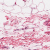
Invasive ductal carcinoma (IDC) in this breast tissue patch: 0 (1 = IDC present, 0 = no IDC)